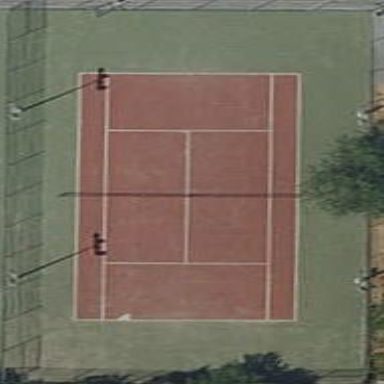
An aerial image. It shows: Tennis court on pitch.